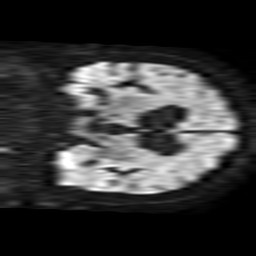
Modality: TRACE
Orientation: coronal
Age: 63
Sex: female
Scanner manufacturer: philips
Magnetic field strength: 1.5 T
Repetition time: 3.415 s
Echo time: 0.06922 s